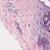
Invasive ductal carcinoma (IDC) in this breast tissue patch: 0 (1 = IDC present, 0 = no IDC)